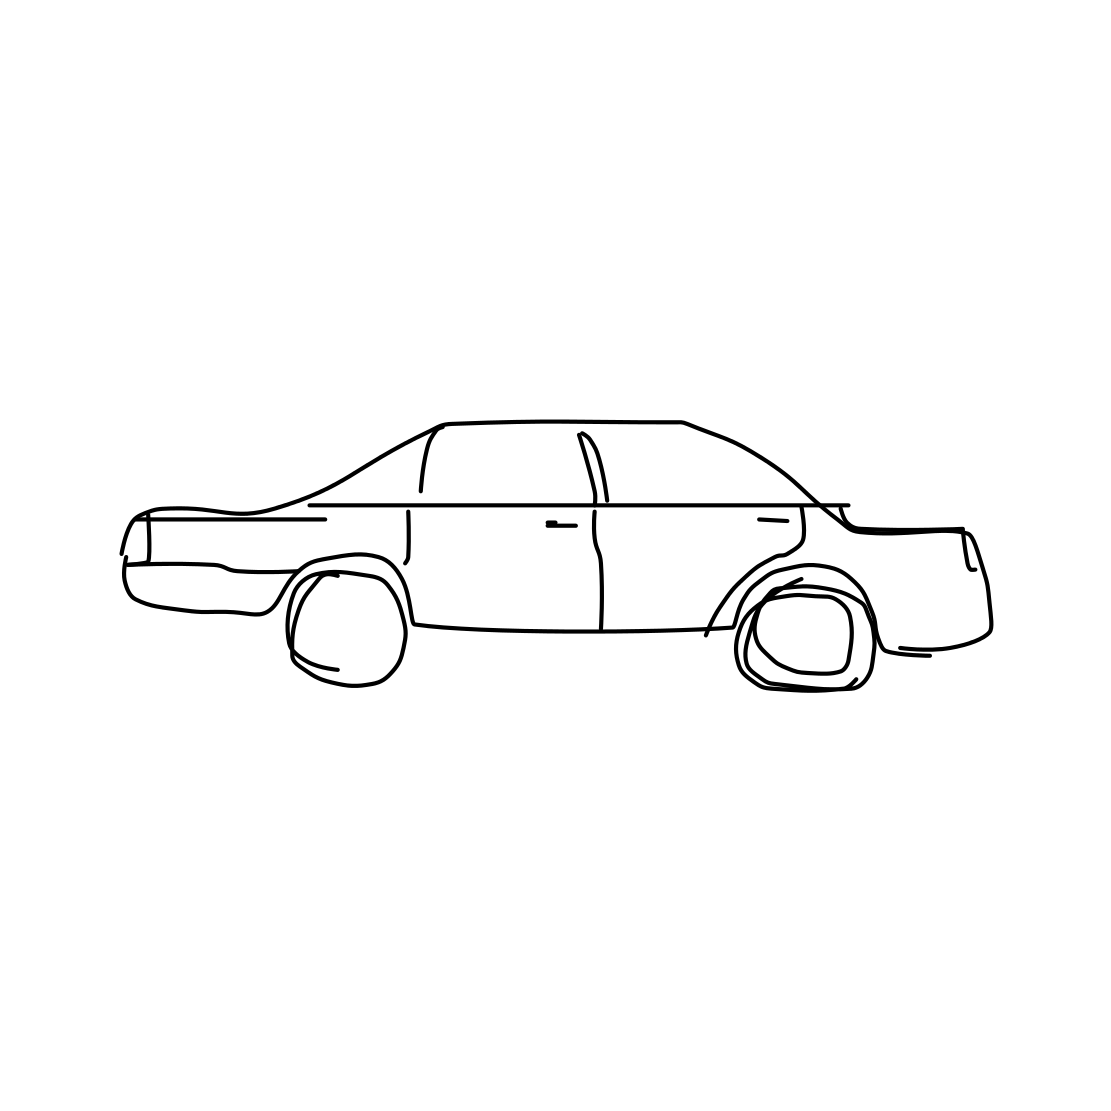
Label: car (sedan)